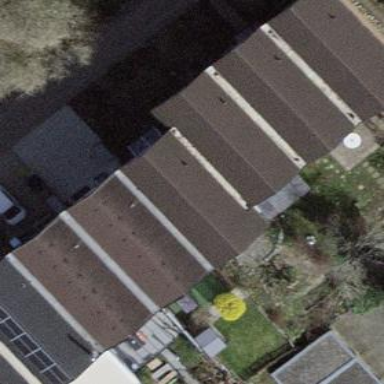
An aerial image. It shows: Terrace building.